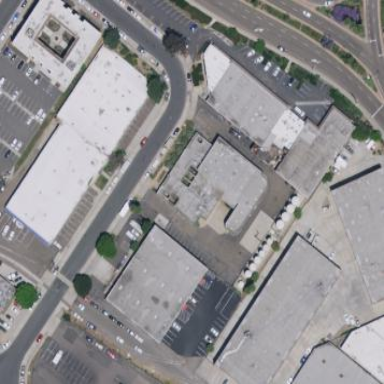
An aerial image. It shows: Industrial building.